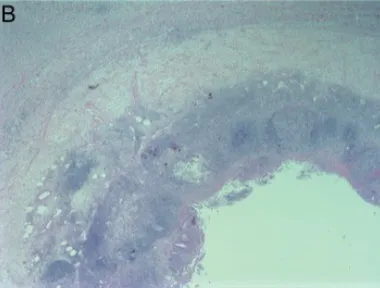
Appendix pathology. Low power view of appendix.
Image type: pathology (h&e)